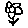
Label: flower